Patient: sex M, age 72
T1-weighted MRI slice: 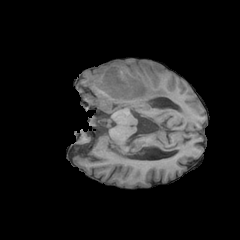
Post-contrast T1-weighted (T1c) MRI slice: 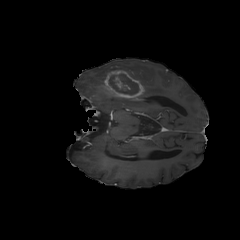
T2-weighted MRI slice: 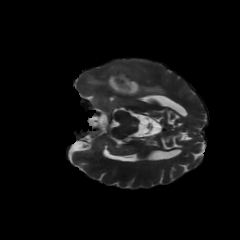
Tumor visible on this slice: yes
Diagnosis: Glioblastoma, IDH-wildtype
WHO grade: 4